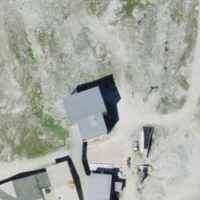
EUNIS habitat code: 48
Species observed at this site:
Oenanthe oenanthe
Anthus spinoletta
Prunella collaris
Phoenicurus ochruros
Nucifraga caryocatactes
Tussilago farfara
Geum reptans
Linaria cannabina
Troglodytes troglodytes
Montifringilla nivalis
Achillea nana
Peridroma saucia
Saxicola rubetra
Mamestra brassicae
Hyles livornica
Ranunculus glacialis
Motacilla alba